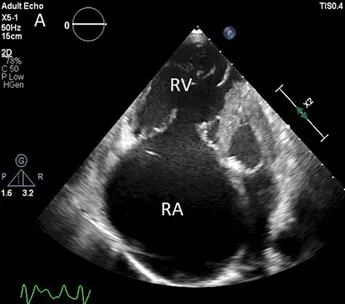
Echocardiogram in modified apical four-chamber view revealing dilated RA and RV (
A.
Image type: radiology (ultrasound)